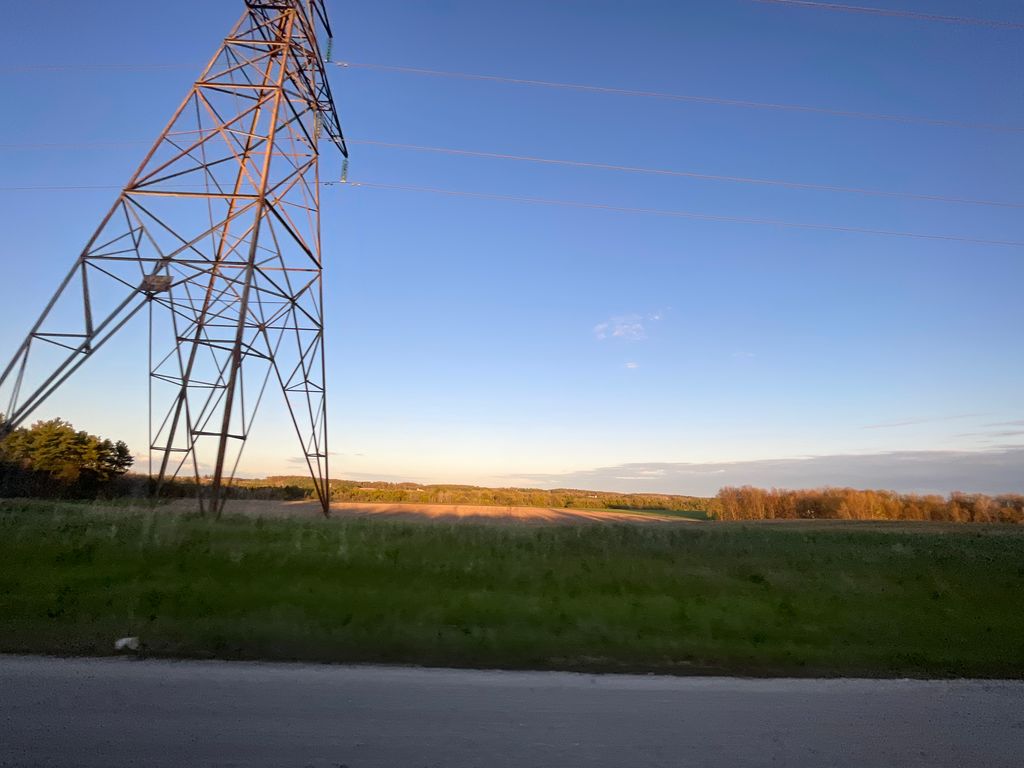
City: kitchener-waterloo